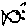
Label: fish